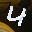
Label: 4